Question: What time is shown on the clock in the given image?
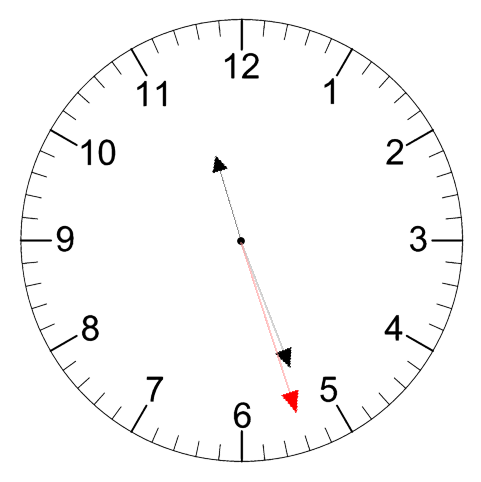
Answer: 11:26:27